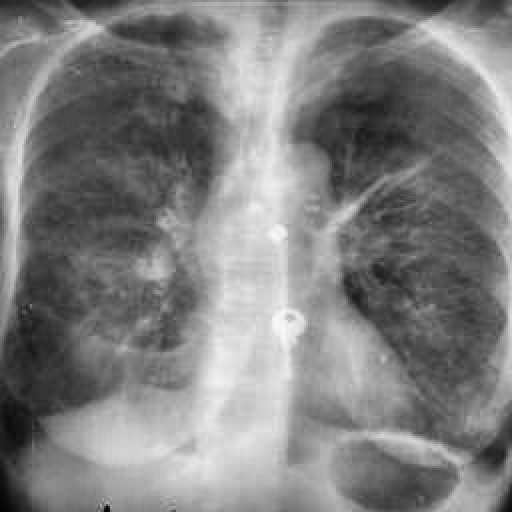
Finding: TUBERCULOSIS